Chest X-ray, AP view. Patient: 48 years old, sex M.
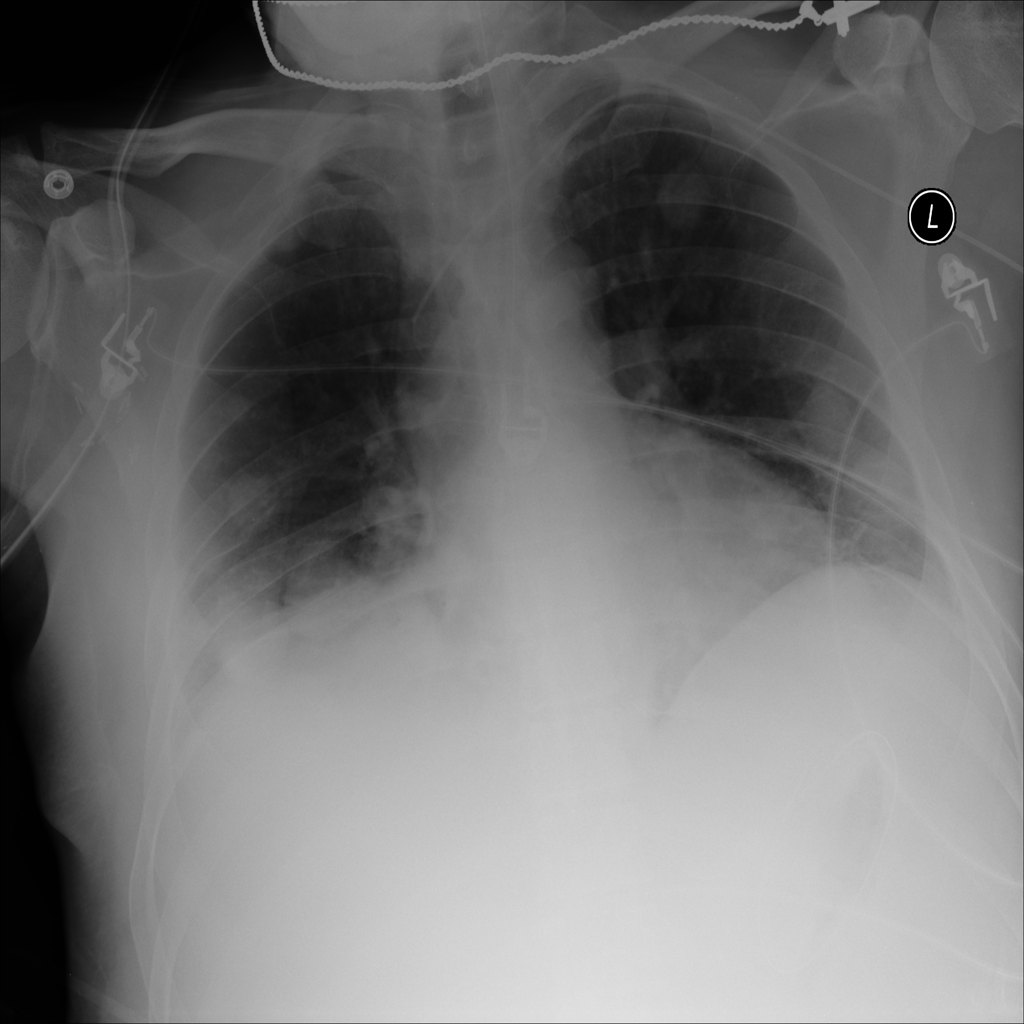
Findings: No Finding